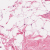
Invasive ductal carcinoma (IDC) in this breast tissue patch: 0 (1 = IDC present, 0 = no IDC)